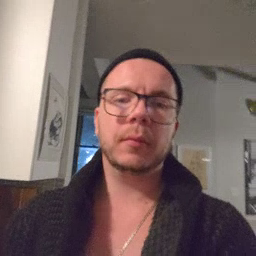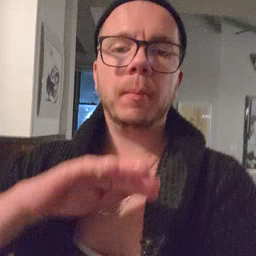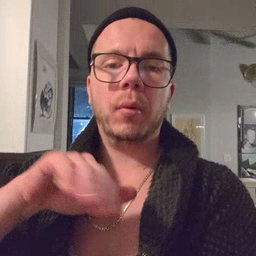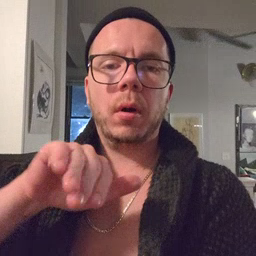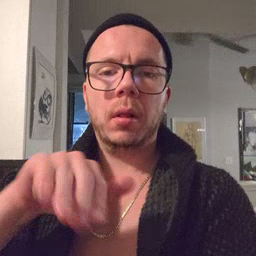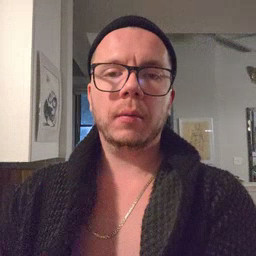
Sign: pool